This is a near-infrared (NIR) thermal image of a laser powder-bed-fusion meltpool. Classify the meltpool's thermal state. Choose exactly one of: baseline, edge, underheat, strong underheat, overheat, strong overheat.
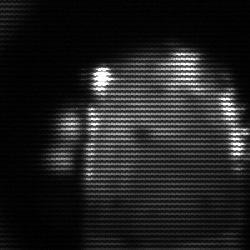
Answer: baseline